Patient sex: M
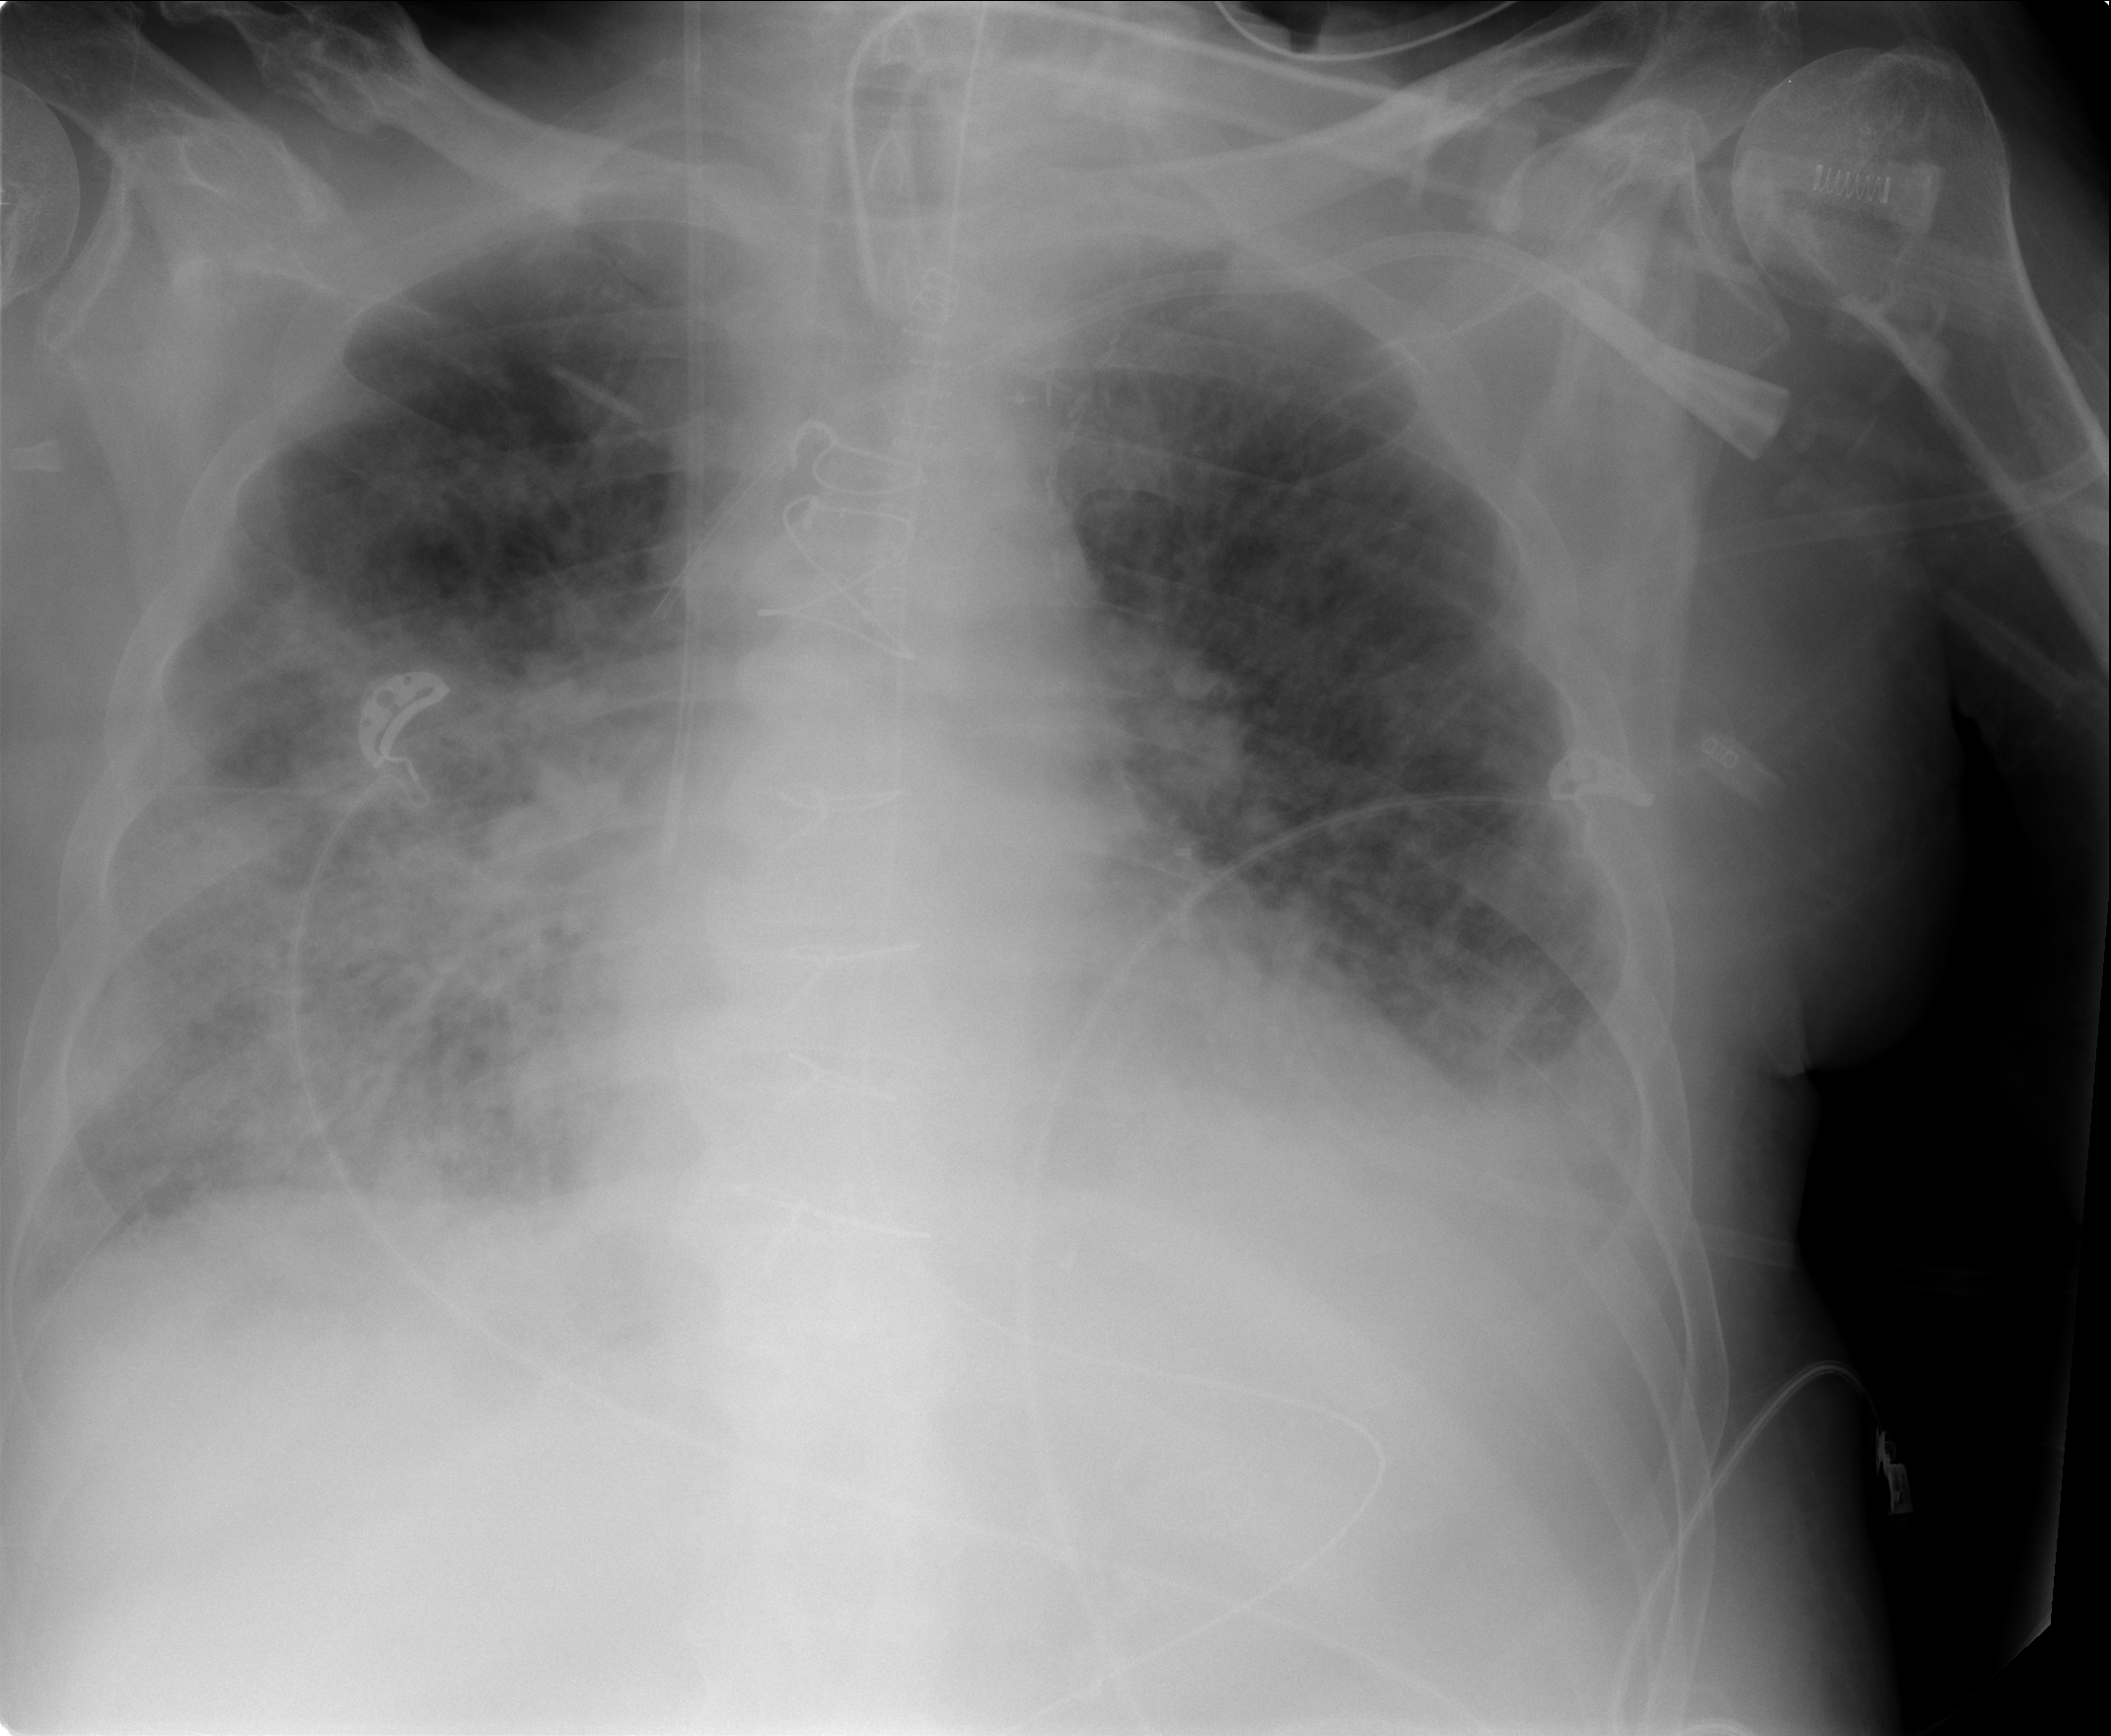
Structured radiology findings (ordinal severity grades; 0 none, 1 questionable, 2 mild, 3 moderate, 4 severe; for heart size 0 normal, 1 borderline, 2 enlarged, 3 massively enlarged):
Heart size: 2
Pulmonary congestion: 2
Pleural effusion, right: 2
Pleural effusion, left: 3
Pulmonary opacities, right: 3
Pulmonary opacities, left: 2
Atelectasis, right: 2
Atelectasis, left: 2